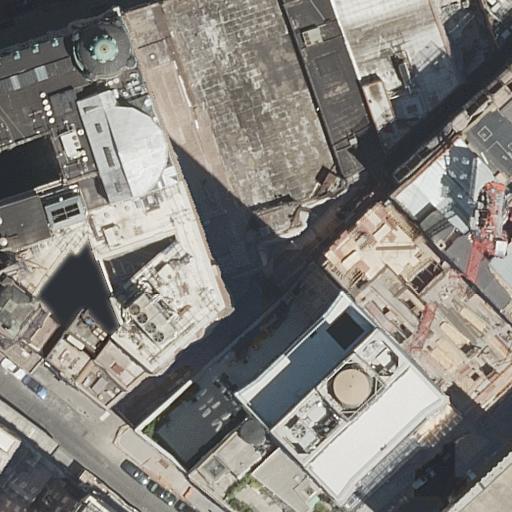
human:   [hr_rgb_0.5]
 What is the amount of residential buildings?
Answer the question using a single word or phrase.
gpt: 13

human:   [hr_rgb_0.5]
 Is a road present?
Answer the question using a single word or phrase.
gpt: yes

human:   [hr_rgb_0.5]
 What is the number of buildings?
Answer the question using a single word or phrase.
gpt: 15

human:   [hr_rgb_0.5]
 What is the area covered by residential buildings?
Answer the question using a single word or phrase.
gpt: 6700m2

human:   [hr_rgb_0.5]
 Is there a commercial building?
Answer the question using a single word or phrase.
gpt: no

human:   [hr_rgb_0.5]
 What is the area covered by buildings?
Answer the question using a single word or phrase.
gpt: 7576m2

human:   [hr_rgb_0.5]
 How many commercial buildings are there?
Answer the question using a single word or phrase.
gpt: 0

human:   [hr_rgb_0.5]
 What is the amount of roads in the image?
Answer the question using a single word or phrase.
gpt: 4

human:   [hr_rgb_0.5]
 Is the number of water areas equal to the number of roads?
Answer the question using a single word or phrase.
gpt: no

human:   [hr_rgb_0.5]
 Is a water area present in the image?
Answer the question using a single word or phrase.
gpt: no

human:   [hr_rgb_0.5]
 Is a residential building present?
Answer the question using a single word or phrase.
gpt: yes

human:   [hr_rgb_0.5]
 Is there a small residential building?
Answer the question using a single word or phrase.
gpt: yes

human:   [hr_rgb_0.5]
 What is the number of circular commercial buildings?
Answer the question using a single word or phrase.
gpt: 0

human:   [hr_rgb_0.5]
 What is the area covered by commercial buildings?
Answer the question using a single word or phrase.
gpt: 0m2

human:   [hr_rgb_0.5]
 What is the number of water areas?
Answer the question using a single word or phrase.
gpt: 0

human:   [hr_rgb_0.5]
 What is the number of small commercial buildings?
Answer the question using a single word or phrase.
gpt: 0

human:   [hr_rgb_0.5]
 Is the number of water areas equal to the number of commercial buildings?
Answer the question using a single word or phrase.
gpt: yes

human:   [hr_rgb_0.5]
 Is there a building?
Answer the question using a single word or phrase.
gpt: yes

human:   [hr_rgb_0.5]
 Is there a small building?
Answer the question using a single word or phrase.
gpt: yes

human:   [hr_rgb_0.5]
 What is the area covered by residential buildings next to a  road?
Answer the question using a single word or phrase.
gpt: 6700m2

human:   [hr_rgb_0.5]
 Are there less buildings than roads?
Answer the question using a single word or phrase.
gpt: no

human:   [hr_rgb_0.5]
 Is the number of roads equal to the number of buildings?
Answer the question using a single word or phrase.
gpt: no

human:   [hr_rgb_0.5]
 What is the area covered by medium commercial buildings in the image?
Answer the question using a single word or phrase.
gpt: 0m2

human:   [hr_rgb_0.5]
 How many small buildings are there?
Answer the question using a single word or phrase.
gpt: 4

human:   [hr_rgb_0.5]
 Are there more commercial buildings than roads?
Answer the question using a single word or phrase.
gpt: no

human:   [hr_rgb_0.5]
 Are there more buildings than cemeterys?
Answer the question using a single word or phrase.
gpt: yes

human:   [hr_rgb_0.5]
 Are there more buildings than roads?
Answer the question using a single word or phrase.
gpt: yes

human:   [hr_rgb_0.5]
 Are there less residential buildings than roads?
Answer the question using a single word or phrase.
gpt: no

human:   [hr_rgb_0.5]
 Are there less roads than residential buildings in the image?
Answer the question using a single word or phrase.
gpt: yes

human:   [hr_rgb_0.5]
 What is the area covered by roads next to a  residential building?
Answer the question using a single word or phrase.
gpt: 0m2

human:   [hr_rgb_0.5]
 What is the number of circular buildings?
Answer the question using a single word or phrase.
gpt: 0

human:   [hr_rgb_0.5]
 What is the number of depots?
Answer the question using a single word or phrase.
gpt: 0

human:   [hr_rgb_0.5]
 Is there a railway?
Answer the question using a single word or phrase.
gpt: no

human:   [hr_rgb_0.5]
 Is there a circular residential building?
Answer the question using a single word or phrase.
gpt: no

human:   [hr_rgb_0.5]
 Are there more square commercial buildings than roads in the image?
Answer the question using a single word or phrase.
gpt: no

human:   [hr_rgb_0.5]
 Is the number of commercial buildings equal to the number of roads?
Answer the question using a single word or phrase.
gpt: no

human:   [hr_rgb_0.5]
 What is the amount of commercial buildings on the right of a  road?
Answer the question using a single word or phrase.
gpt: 0

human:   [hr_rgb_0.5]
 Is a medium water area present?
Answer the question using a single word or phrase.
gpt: no

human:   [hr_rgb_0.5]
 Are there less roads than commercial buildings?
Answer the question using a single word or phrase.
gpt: no

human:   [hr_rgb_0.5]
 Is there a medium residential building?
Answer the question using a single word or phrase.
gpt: yes

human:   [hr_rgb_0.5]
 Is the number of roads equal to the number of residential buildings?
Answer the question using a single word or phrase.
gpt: no

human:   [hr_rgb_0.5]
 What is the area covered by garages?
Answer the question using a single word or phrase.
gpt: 0m2

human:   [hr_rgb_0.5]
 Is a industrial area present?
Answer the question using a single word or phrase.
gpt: no

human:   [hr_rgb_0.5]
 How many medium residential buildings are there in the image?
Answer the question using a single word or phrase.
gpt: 7

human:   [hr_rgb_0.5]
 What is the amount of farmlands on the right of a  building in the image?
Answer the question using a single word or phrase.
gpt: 0

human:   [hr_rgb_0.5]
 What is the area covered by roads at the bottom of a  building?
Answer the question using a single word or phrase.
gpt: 0m2

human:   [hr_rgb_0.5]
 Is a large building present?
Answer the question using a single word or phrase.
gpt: yes

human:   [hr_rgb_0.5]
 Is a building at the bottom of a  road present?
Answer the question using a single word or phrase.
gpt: yes

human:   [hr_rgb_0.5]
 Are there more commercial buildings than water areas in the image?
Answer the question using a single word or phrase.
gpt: no

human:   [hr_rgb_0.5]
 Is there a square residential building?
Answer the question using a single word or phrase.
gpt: no

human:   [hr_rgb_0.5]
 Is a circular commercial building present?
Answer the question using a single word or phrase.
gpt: no

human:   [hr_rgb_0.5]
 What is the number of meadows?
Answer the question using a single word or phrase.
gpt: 0

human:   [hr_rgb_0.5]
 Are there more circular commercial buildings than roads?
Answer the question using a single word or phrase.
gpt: no

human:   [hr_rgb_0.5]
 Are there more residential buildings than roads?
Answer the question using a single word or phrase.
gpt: yes

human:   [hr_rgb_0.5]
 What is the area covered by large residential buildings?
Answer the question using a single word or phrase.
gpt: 5031m2

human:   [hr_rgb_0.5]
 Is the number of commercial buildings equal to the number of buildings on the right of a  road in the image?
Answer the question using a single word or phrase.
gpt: no

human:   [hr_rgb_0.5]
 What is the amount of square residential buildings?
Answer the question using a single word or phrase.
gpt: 0

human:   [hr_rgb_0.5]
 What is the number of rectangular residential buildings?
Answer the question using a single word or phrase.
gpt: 7

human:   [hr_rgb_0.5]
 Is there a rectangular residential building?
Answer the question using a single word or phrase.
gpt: yes

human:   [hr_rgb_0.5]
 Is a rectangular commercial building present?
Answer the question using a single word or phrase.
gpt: no

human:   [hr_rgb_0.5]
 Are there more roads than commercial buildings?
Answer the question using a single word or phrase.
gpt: yes

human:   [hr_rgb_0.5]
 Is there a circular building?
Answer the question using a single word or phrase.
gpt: no

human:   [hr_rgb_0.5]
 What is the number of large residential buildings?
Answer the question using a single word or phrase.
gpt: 2

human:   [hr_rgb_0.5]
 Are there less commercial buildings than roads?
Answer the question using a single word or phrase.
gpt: yes